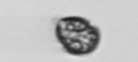
Label: Dinophyceae